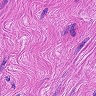
Metastatic tissue present: no